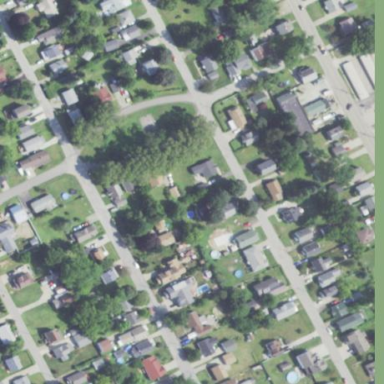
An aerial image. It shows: Neighborhood.